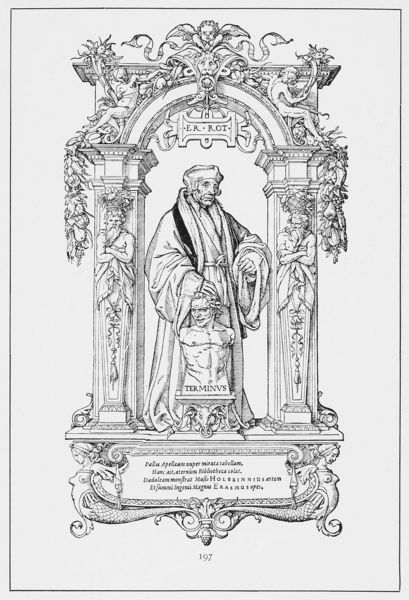
Titel: Titelblatt zu den Werken des Erasmus
Künstler: Holbein d. J.
Schlagwörter: flügel, hand, mann, hut, männer, gürtel, bart, mütze, lang, gewand, strick, engel, bogen, büste, tor, birne, schwarz-weiß, stich, verziert, nummerierung, terminus